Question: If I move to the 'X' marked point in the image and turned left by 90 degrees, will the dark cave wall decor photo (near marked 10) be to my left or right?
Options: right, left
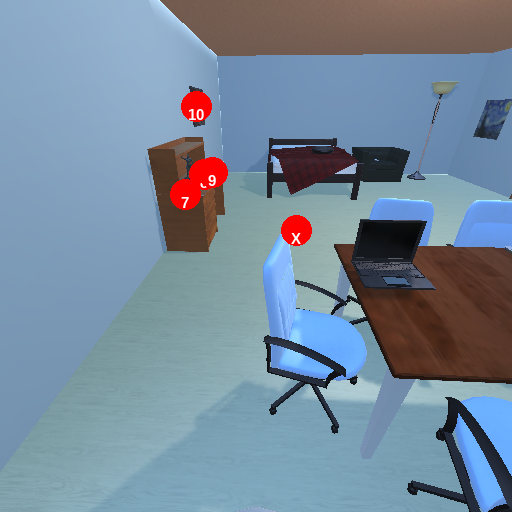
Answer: right